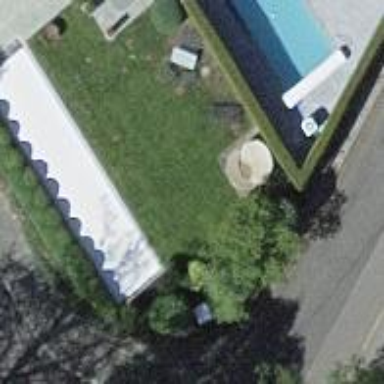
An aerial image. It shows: Swimming pool located in leisure land.